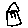
Label: house